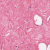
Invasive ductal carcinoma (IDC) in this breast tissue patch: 0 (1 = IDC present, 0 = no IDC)